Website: walmart
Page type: order-returns
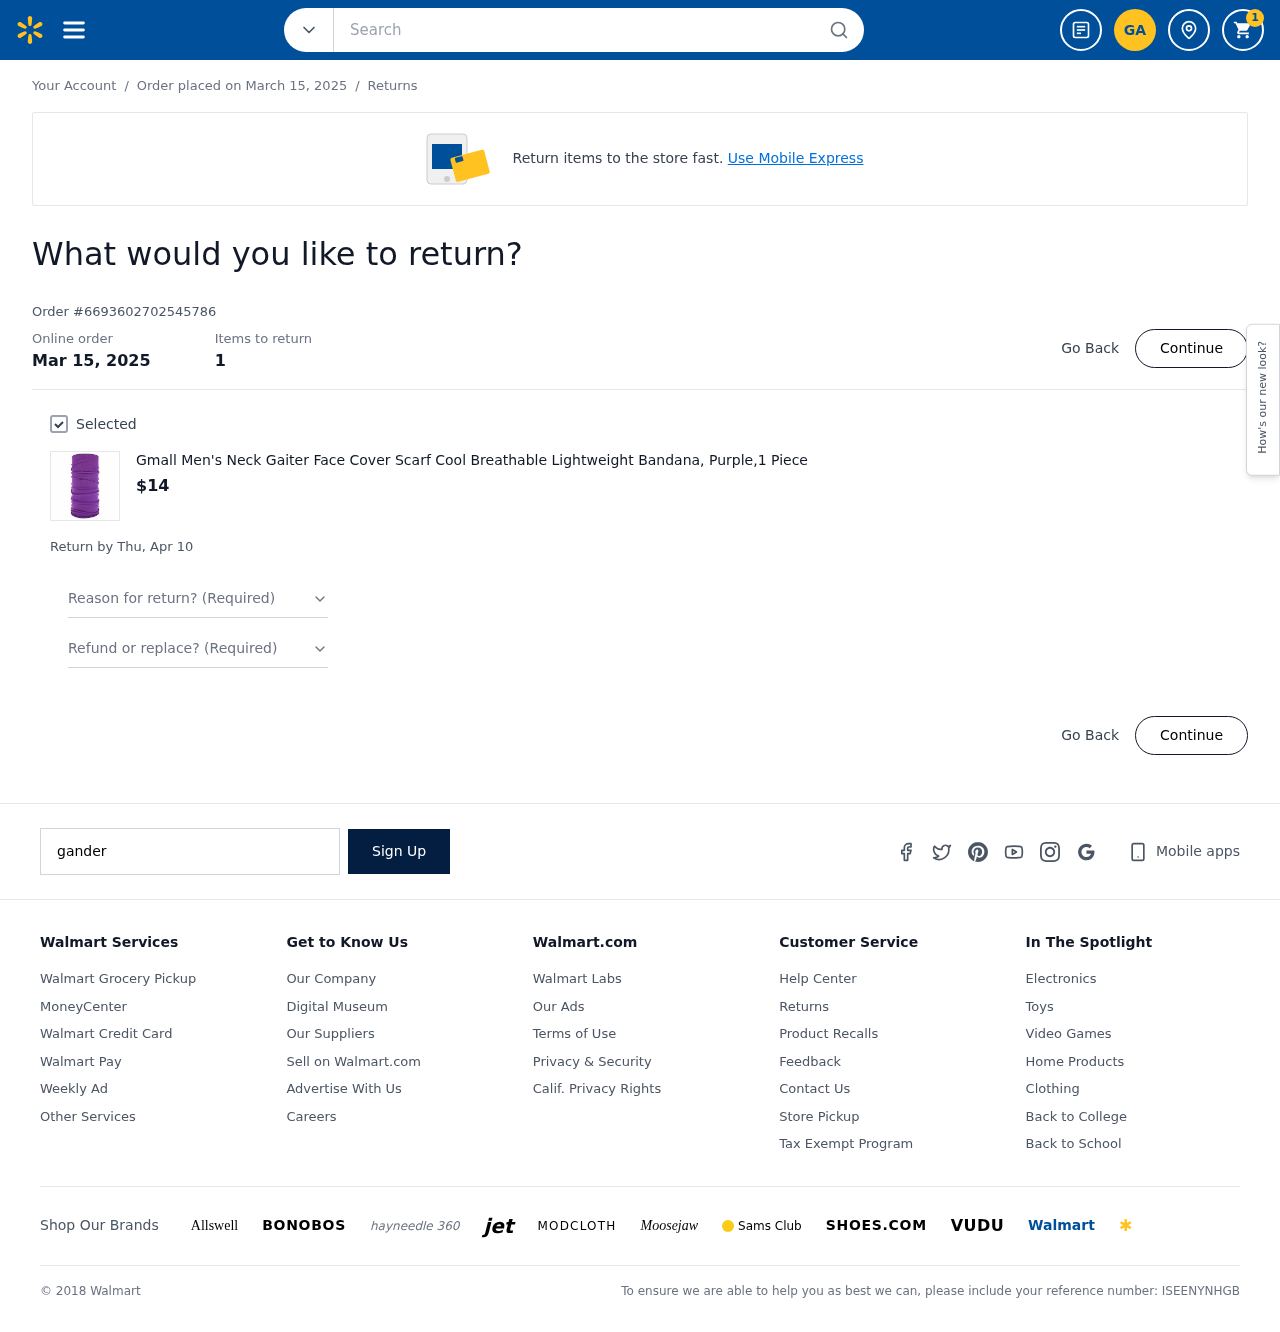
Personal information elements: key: PII_EMAIL
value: ganderson@gmail.com
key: PII_INITIALS
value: GA
Product elements: key: PRODUCT1_NAME
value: Gmall Men's Neck Gaiter Face Cover Scarf Cool Breathable Lightweight Bandana, Purple,1 Piece
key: PRODUCT1_PRICE
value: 14
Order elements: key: ORDER_NUM_ITEMS
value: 1
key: ORDER_DATE
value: Order placed on March 15, 2025
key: ORDER_DATE
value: Mar 15, 2025
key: ORDER_ID
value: Order #6693602702545786
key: ORDER_RETURN_BY_DATE
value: Return by Thu, Apr 10
Search elements: key: HEADER_SEARCH
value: Search